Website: bh-photo
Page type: billing-address
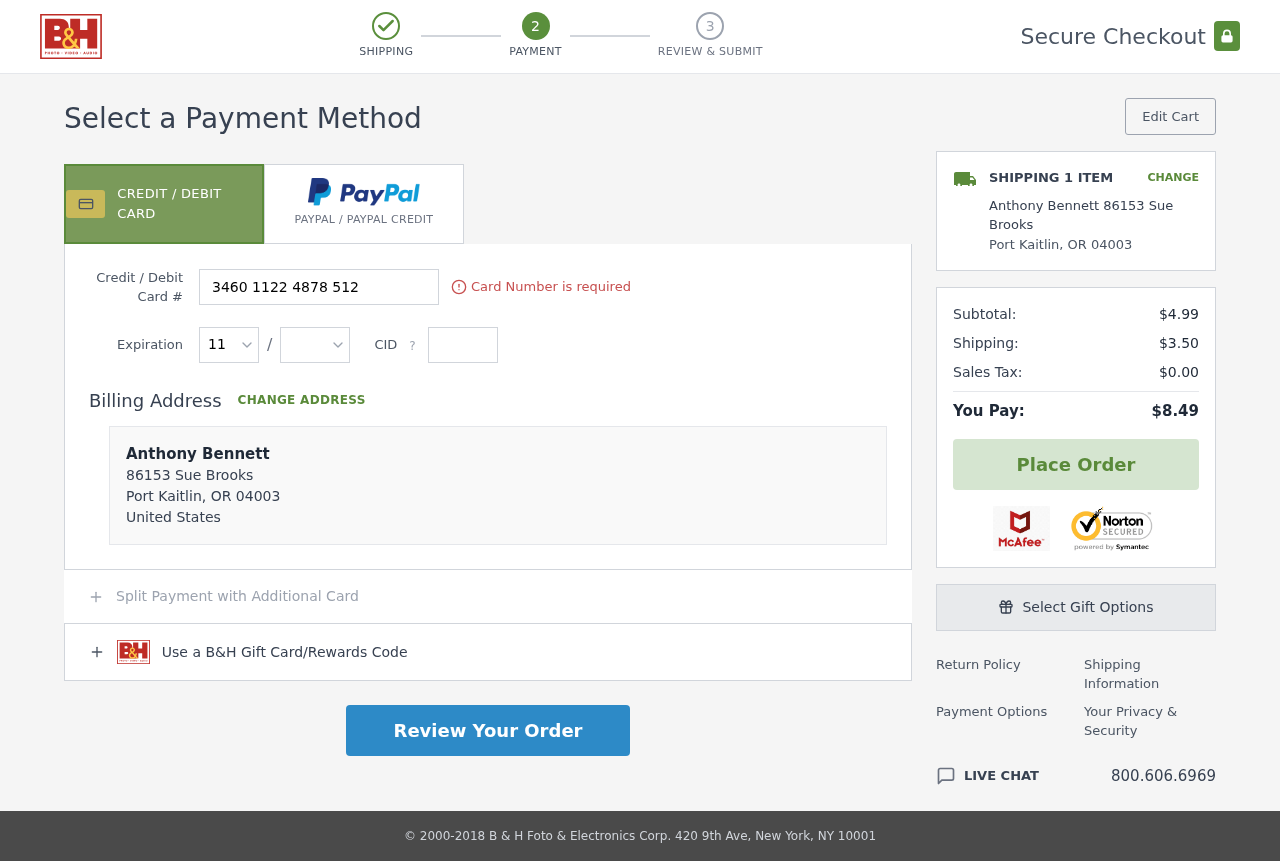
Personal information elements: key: PII_CARD_CVV
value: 6510
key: PII_CARD_EXPIRY_MONTH
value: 11
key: PII_CARD_EXPIRY_YEAR
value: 29
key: PII_CARD_NUMBER
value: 3460 1122 4878 512
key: PII_CITY
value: Port Kaitlin
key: PII_COUNTRY
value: United States
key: PII_FULLNAME
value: Anthony Bennett
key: PII_FULLNAME2
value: Anthony Bennett
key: PII_POSTCODE
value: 04003
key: PII_STATE_ABBR
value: OR
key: PII_STREET
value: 86153 Sue Brooks
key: PII_POSTCODE_FULL
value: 04003
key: PII_POSTCODE_NUMERIC
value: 4003
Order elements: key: ORDER_NUM_ITEMS
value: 1
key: ORDER_SUBTOTAL
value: $4.99
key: ORDER_SHIPPING_COST
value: $3.50
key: ORDER_TAX
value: $0.00
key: ORDER_TOTAL
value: $8.49